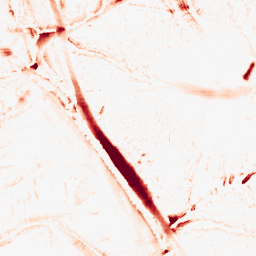
Category: morphological
Decomposition family: tophat
Decomposition parameters: size: 10
mode: white
Upsampling method: sinc_blackman
Upsampling parameters: scale: 2
kernel_size: 4
Upsampling scale: 2